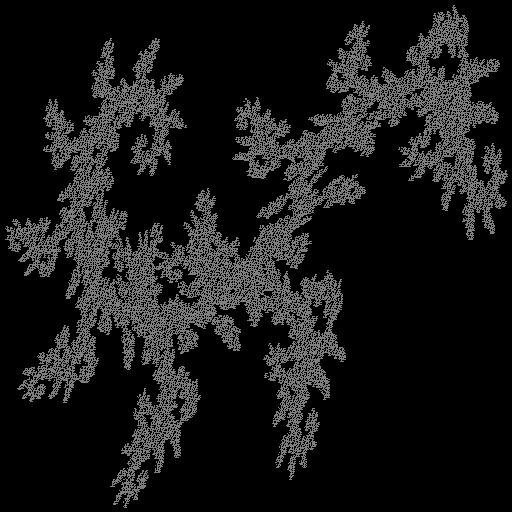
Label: greygoldenrod